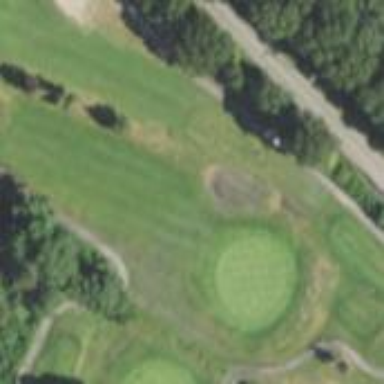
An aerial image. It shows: Grassy area designated as golf fairway.